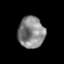
Tissue: prostate
Cell type: T cells
Senescence score: 0.7096
Nuclear area (px): 810
Mean DAPI intensity: 135.119